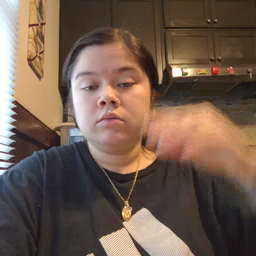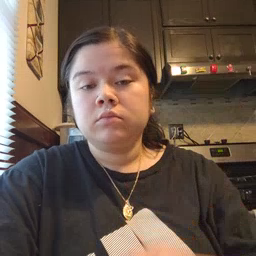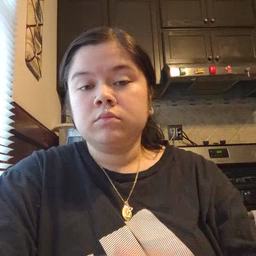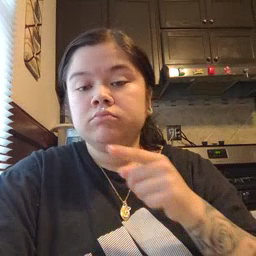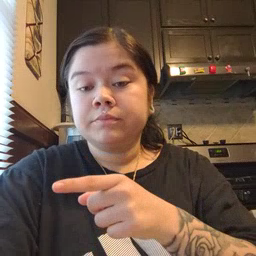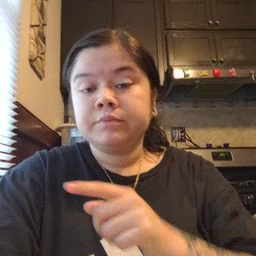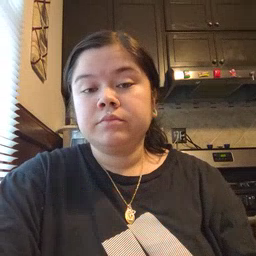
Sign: hesheit